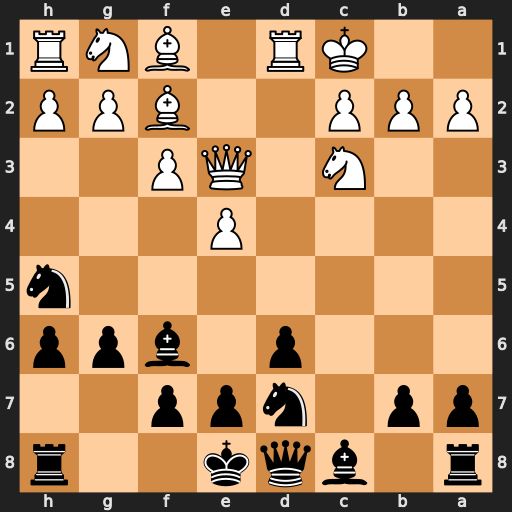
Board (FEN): r1bqk2r/pp1npp2/3p1bpp/7n/4P3/2N1QP2/PPP2BPP/2KR1BNR
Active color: b
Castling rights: kq
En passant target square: -
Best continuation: Bg5 Nh3 Bxe3+